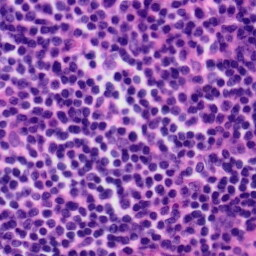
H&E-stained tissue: Tonsil